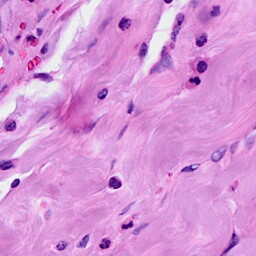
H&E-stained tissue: Breast